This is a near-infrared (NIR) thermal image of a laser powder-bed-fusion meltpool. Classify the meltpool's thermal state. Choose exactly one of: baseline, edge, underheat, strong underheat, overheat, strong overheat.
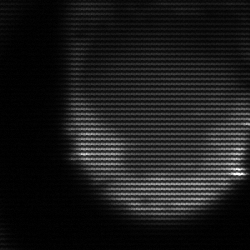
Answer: edge